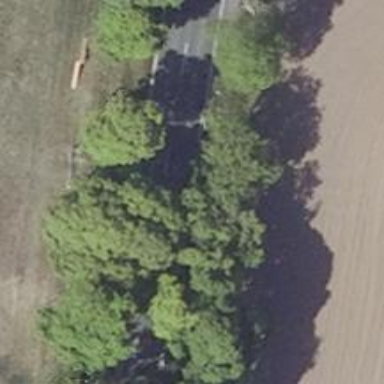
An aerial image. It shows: Deciduous tree with broadleaved leaves.